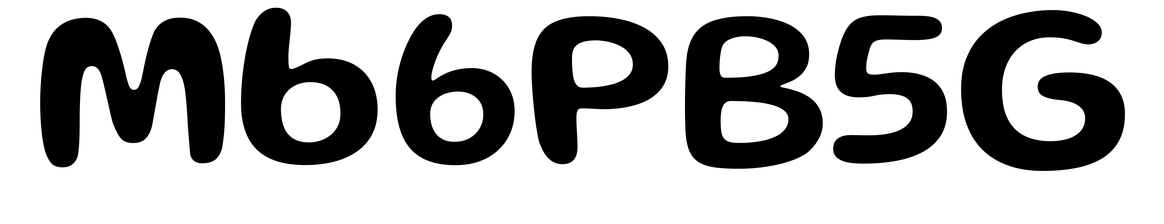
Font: Gluten_Medium